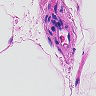
Metastatic tissue present: no